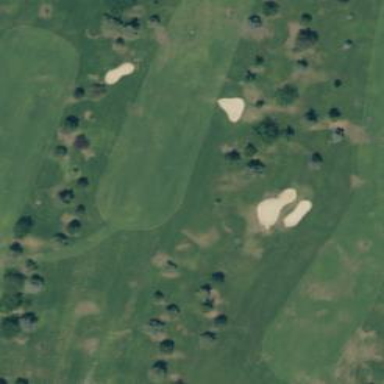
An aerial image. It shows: Mowed grass area designated as golf fairway.